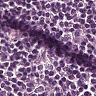
Metastatic tissue present: no